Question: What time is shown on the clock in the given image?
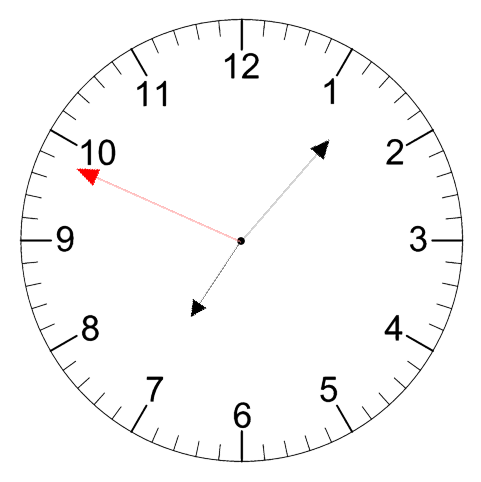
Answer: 07:06:49